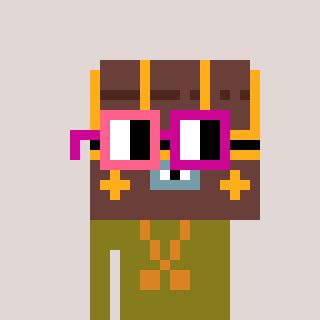
a pixel art character with square pink and red glasses, a treasure chest-shaped head and a gunk-colored body on a warm background